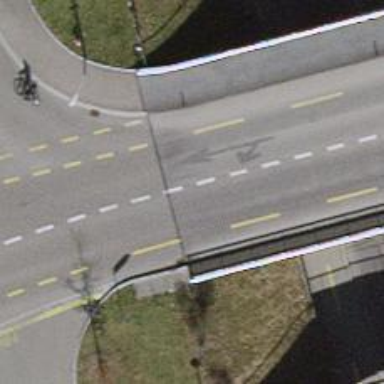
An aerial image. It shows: Tertiary road with designated cycle lane.